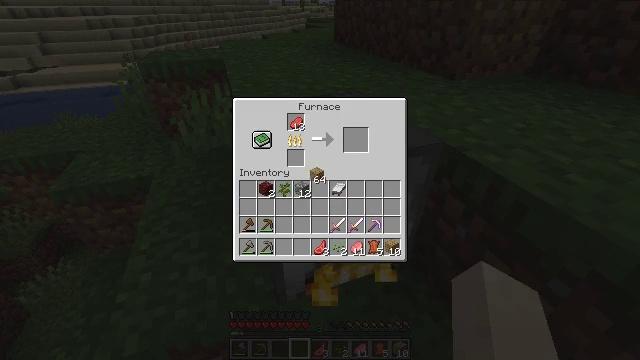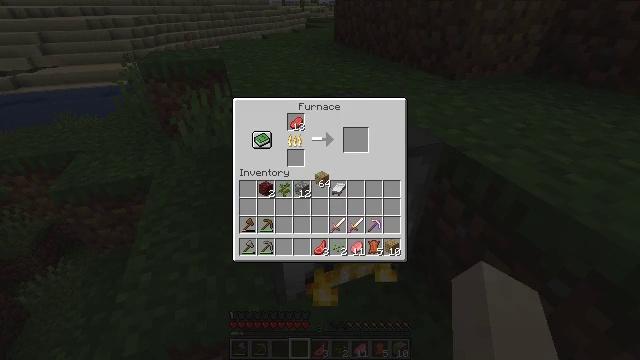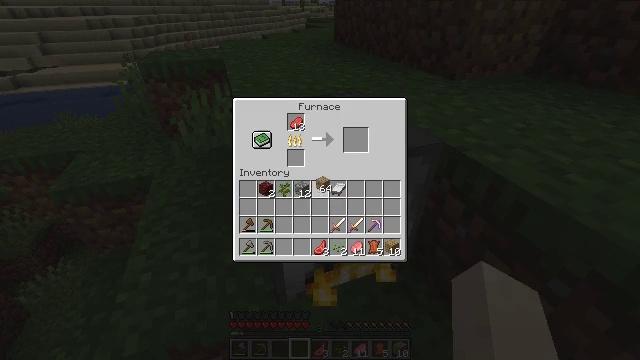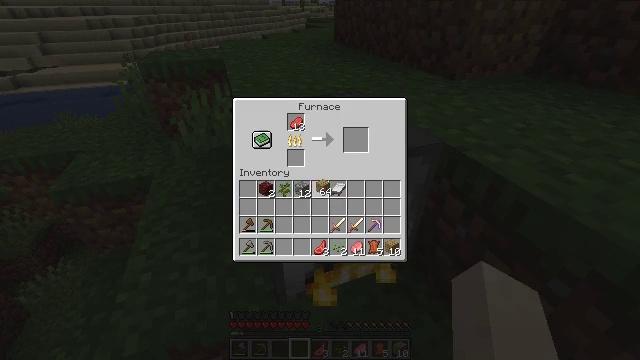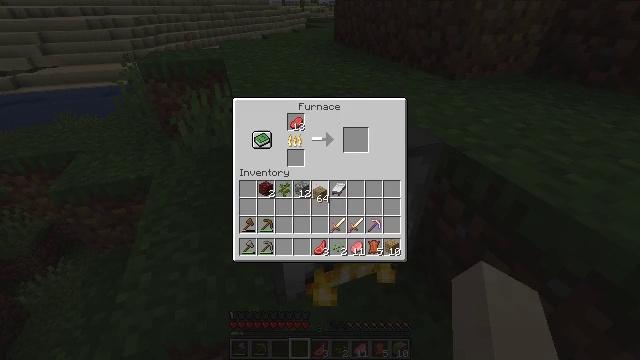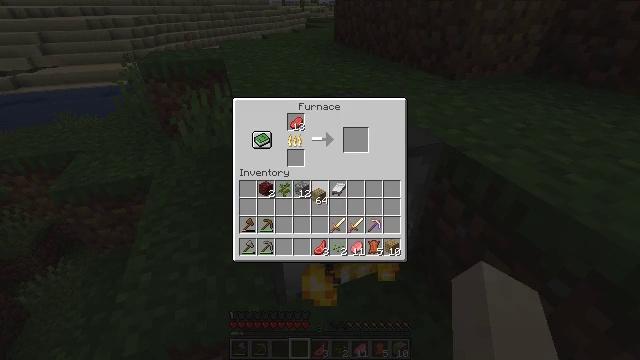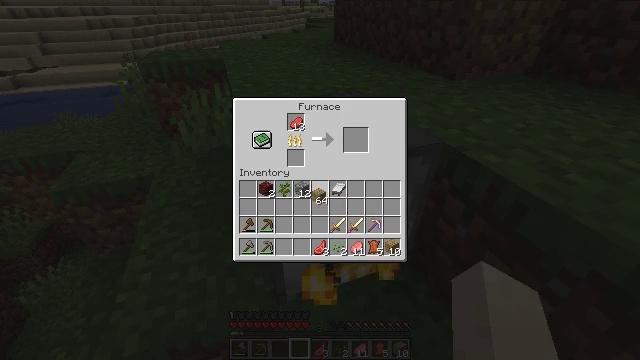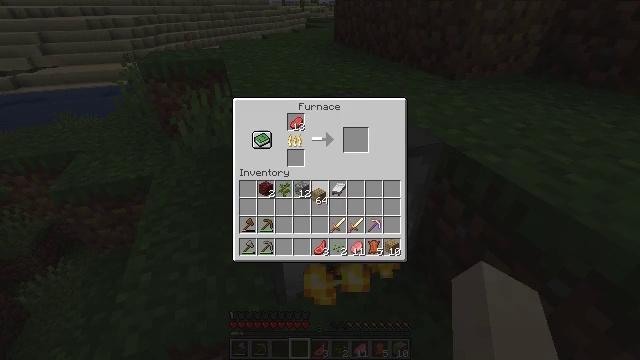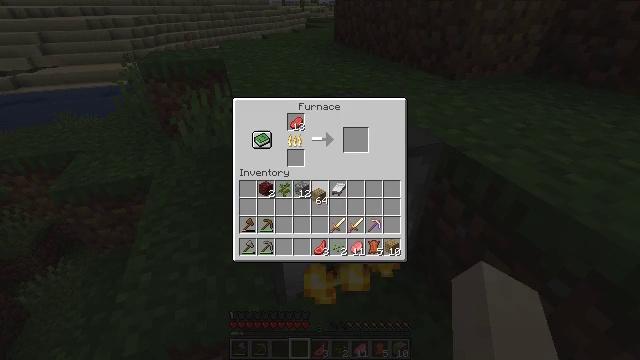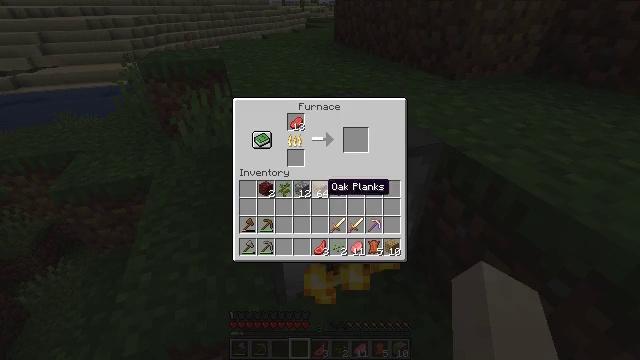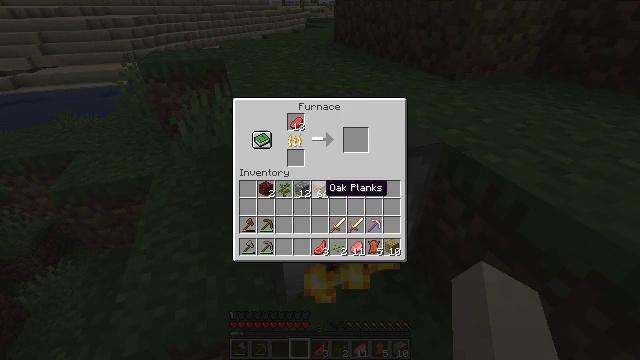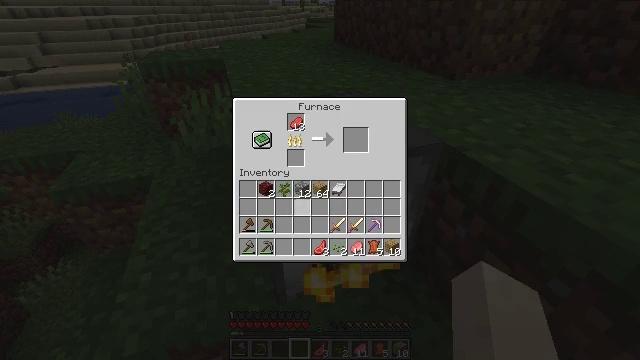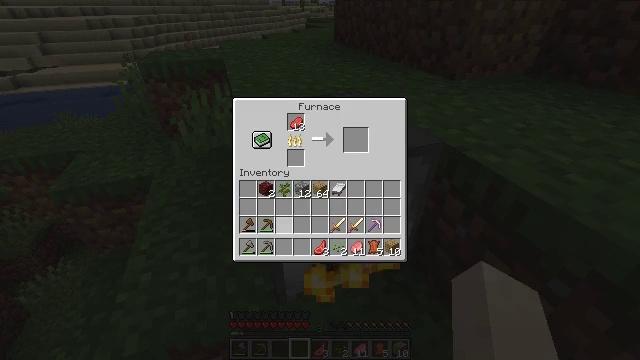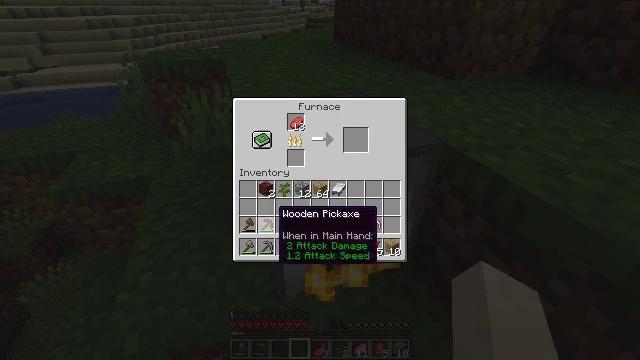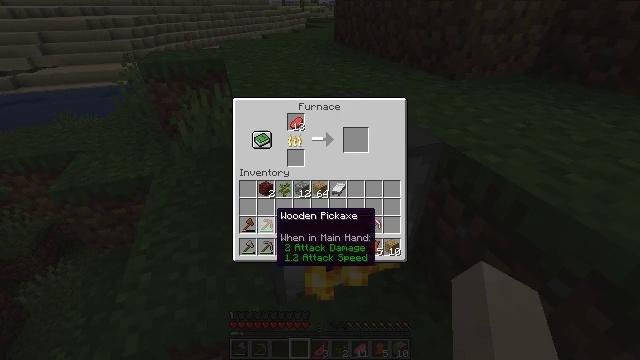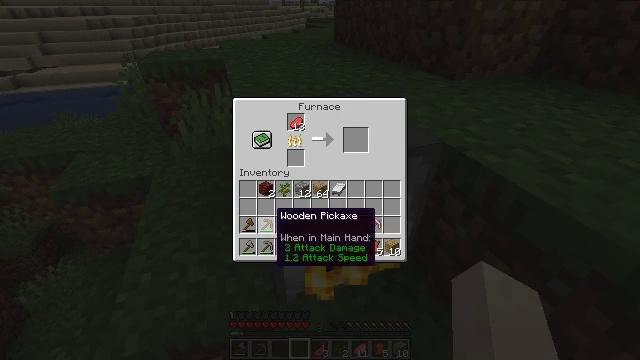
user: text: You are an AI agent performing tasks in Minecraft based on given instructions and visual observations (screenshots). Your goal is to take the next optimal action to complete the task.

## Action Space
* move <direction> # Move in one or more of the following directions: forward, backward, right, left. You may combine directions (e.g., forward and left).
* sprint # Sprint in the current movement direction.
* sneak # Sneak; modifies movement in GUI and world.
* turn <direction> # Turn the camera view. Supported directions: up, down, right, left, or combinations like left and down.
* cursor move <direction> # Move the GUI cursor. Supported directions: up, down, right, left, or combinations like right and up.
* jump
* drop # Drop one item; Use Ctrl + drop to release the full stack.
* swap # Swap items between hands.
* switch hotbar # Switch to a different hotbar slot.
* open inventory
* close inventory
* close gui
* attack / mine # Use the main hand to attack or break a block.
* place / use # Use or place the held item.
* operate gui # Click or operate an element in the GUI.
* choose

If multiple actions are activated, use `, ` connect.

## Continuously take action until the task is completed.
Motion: motion action
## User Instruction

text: Interact with the furnace to craft cooked beef.
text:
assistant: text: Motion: no_op
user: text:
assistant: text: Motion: no_op
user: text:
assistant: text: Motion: no_op
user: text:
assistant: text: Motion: cursor move down
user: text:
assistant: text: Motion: no_op
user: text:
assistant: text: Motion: operate gui
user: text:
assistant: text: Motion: operate gui
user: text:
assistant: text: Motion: operate gui
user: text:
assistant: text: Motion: no_op
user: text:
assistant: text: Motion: no_op
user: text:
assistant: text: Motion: cursor move left and down
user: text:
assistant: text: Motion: cursor move left and down
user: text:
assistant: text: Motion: cursor move left
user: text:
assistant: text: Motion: sneak
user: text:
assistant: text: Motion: sneak
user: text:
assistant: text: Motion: sneak
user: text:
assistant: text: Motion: sneak
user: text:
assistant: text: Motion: sneak, operate gui
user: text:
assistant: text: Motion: sneak, operate gui
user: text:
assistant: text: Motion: sneak
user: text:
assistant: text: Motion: sneak
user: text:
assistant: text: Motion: sneak
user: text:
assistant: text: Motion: sneak
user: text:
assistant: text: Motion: no_op
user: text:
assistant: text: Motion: no_op
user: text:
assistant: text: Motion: cursor move right and up
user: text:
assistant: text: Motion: cursor move up
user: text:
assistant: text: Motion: no_op
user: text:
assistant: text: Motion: no_op
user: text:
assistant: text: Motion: no_op